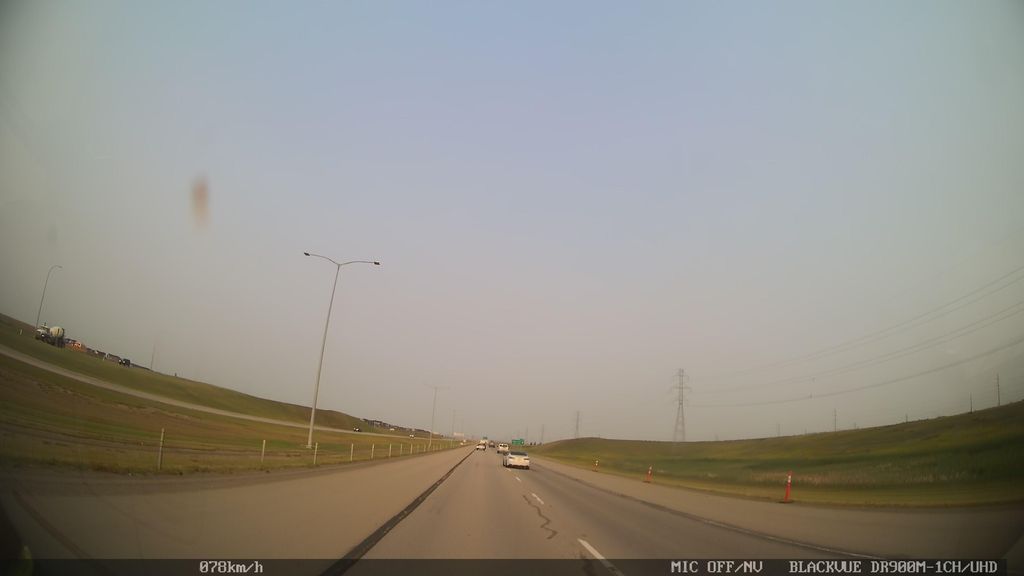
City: calgary